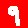
Digit: 9